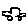
Label: car